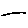
Label: line